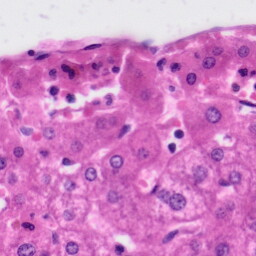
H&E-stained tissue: Liver